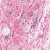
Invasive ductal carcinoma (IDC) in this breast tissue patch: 0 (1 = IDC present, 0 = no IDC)